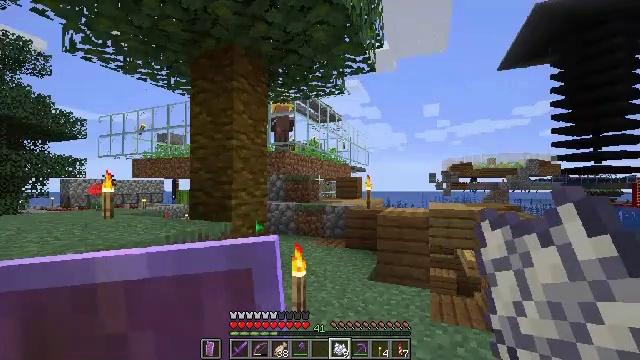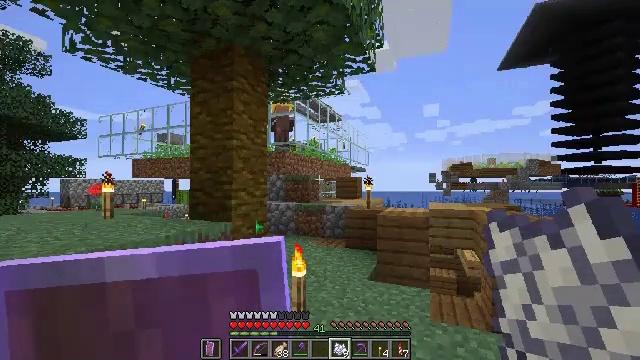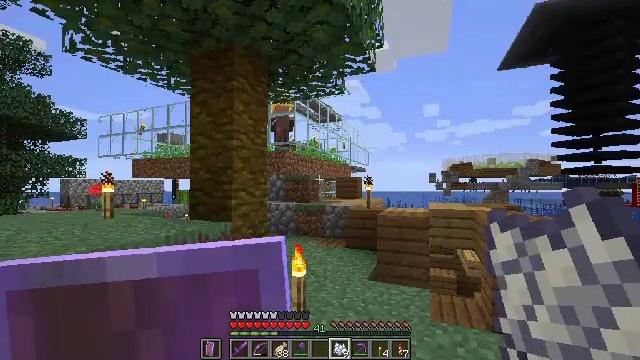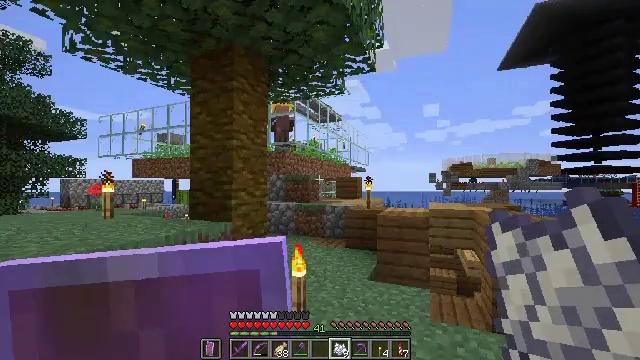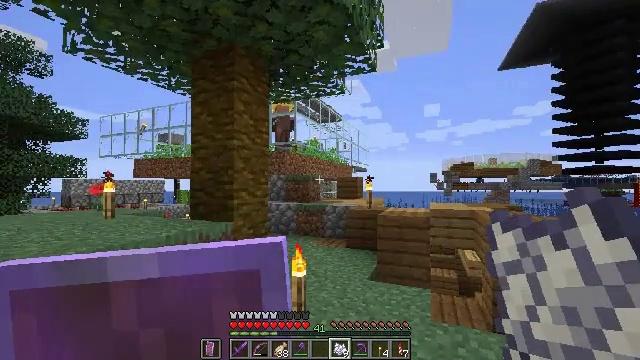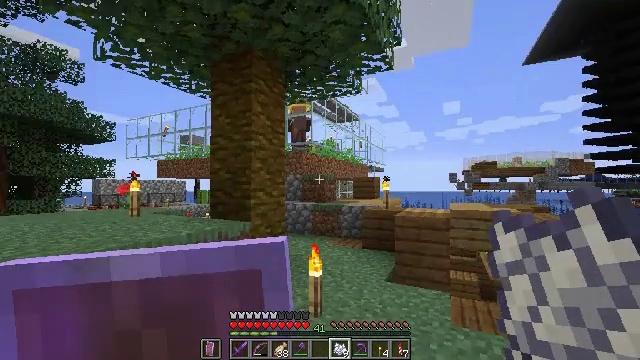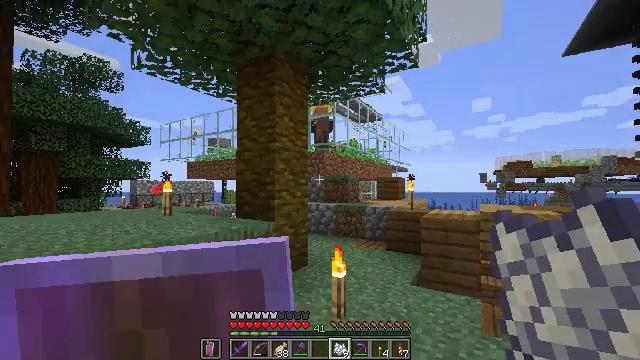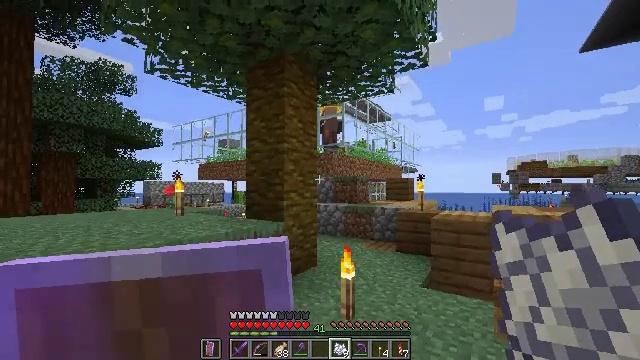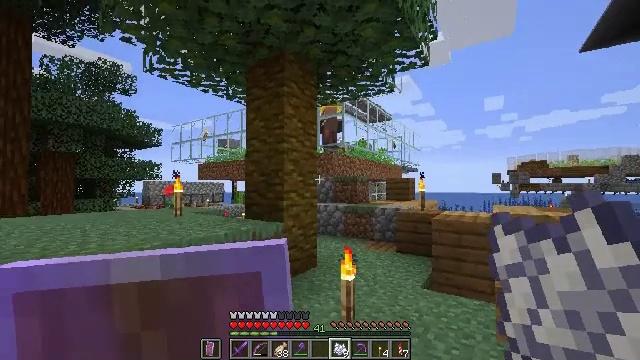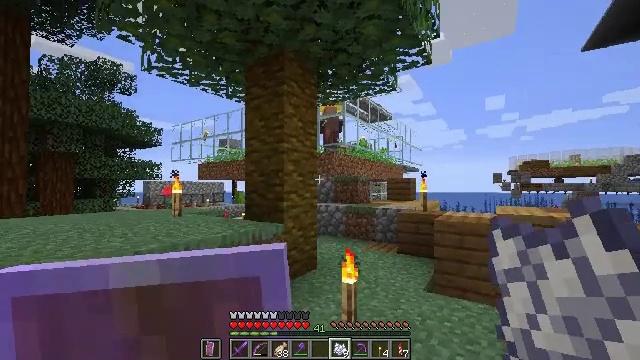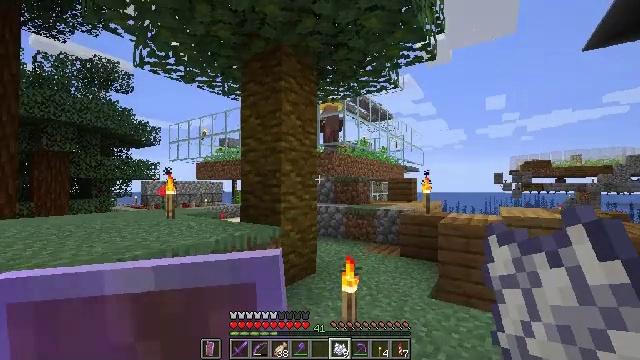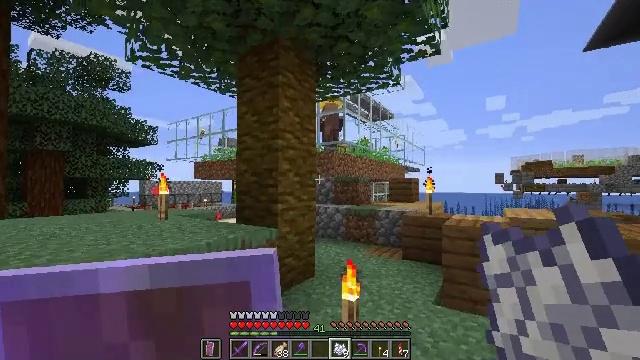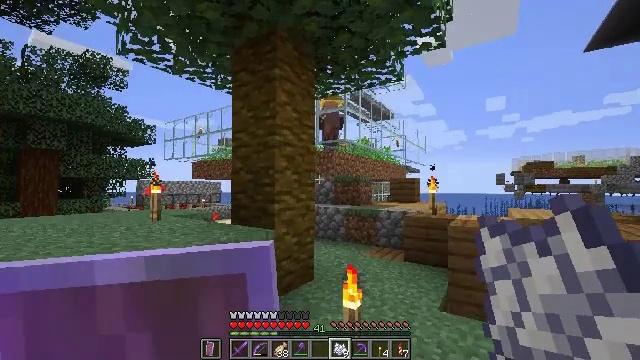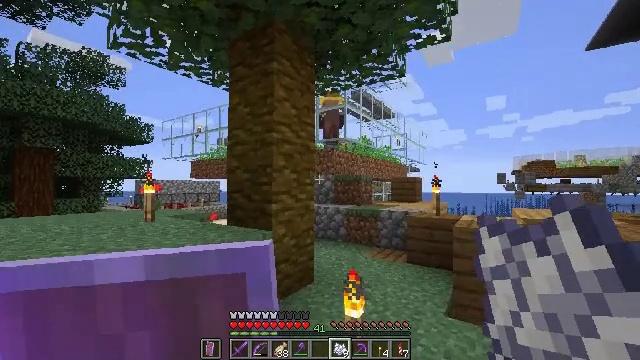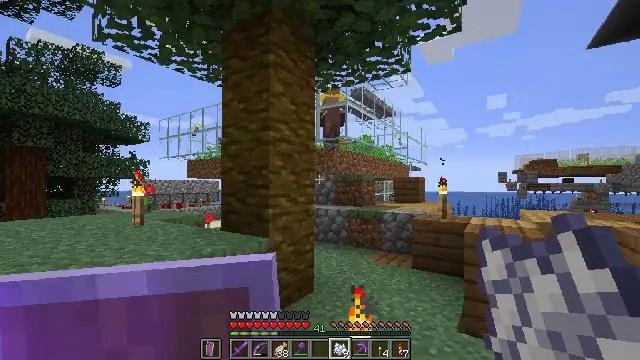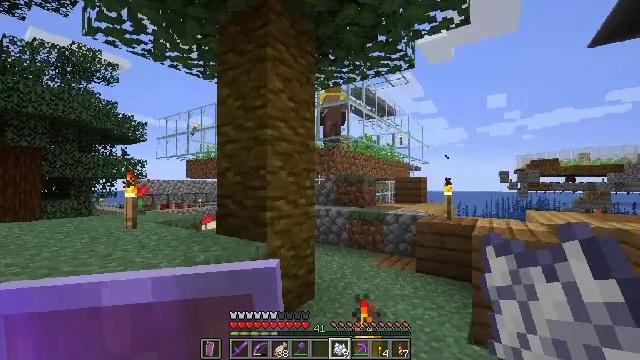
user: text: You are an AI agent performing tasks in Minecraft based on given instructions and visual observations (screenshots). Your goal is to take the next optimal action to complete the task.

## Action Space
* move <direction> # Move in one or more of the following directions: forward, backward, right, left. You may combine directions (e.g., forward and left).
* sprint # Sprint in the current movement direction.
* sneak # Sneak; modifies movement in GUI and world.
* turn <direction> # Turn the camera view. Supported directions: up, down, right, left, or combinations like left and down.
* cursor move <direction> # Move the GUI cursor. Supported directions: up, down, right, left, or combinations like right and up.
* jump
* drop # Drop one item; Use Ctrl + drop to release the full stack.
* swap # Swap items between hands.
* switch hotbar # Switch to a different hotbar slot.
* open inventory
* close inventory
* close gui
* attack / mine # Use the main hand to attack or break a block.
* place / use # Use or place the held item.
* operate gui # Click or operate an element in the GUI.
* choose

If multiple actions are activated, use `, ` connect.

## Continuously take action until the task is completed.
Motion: motion action
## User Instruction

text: Clear the jungle leaves to make way.
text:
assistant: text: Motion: no_op
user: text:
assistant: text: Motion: no_op
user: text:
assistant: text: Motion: no_op
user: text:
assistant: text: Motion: no_op
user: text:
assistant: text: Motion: turn left
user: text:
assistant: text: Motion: turn left
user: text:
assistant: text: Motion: turn left
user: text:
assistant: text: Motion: move forward
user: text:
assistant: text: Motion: move forward
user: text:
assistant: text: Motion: move forward
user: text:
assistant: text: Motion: move forward
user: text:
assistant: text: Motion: move forward
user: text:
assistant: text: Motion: move forward
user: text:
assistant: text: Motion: move forward
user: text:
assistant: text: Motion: move forward
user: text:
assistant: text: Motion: move forward and move right
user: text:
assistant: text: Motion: move forward and move right
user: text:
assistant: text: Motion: move forward and move right, turn up
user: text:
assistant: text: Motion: move forward and move right, turn left and up
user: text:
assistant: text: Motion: move forward and move right, turn left and up
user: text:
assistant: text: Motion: move forward and move right, turn left and up
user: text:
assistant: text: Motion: move forward and move right
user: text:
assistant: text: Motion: move forward and move right
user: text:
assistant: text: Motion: move forward and move right
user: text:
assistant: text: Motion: move forward and move right
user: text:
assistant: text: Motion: move forward and move right, turn left
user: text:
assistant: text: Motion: move forward and move right, turn left
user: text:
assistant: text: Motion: move forward and move right, turn left
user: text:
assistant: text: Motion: move forward, turn left
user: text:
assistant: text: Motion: move forward